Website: macys
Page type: delivery-shipping
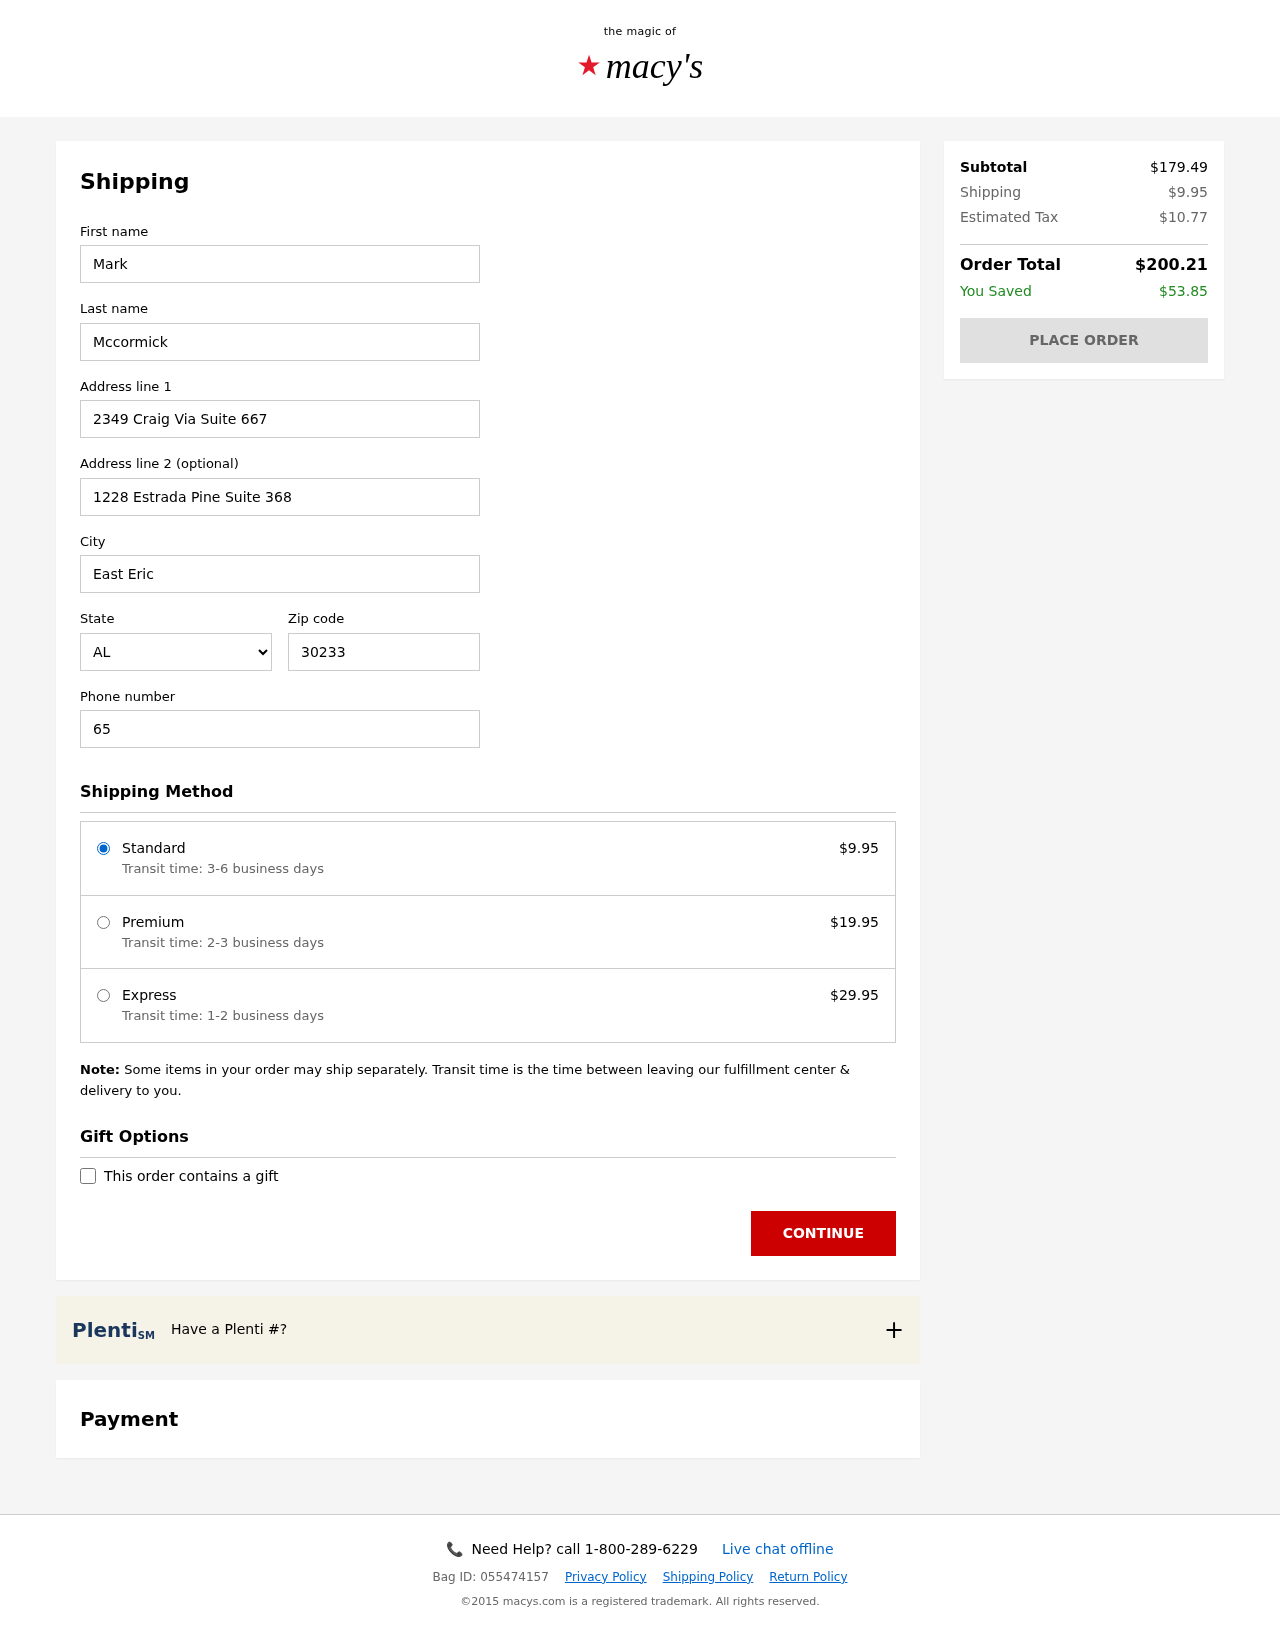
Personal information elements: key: PII_CITY
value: East Eric
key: PII_FIRSTNAME
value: Mark
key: PII_LASTNAME
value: Mccormick
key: PII_PHONE
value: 6572775342
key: PII_POSTCODE
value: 30233
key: PII_STATE_ABBR
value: AL
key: PII_STREET
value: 2349 Craig Via Suite 667
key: PII_STREET2
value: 1228 Estrada Pine Suite 368
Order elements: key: ORDER_SHIPPING_COST
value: $9.95
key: ORDER_SHIPPING_PREMIUM
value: $19.95
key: ORDER_SHIPPING_EXPRESS
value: $29.95
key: ORDER_SUBTOTAL
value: $179.49
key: ORDER_TAX
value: $10.77
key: ORDER_TOTAL
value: $200.21
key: ORDER_SAVINGS
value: $53.85